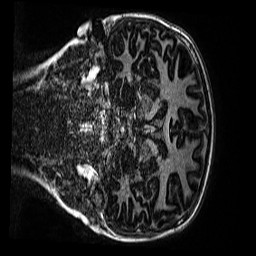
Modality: MP2RAGE
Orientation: coronal
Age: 11
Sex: male
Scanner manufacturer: siemens
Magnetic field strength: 3 T
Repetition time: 4 s
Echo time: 0.00299 s